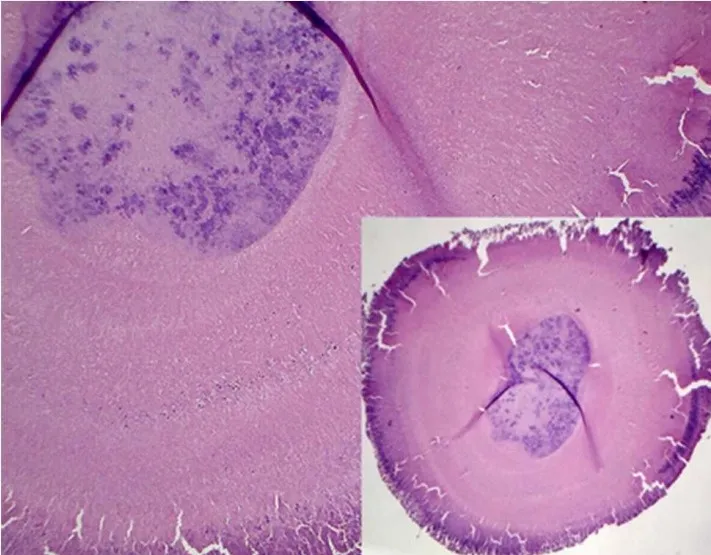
Bacterial aggregates manifest as structure containing gram-positive branching filamentous.
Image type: pathology (gram)